Interaction volume radius: 5 \u00c5
Interaction volume height: 45 \u00c5
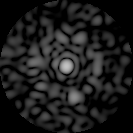
Disorder parameter: 0.8333